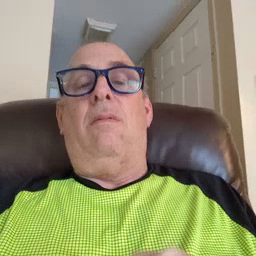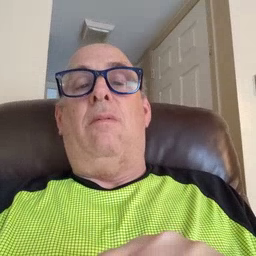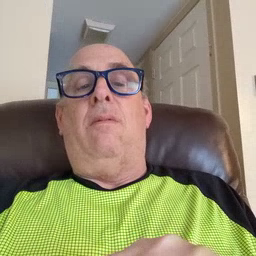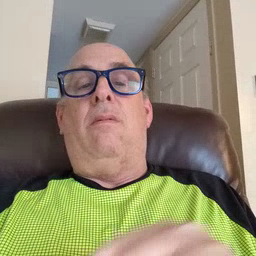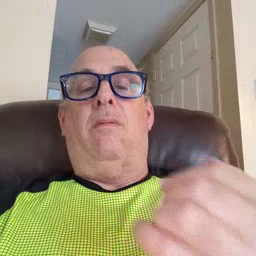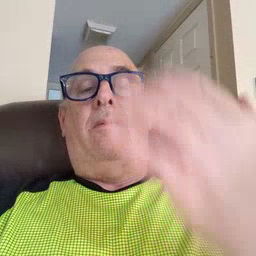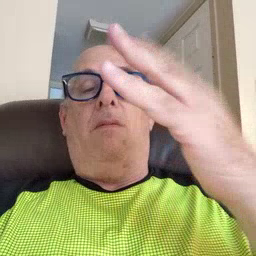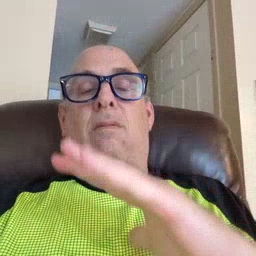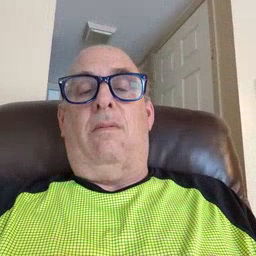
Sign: fireman